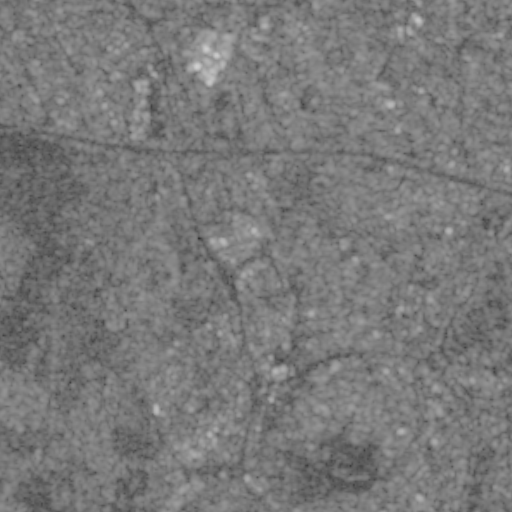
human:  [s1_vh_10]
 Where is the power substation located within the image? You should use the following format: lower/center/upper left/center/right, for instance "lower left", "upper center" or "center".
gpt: The power substation is located in the upper center of the image.
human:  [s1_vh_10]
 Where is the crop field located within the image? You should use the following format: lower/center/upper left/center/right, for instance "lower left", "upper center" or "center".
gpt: There is no crop field in the image.

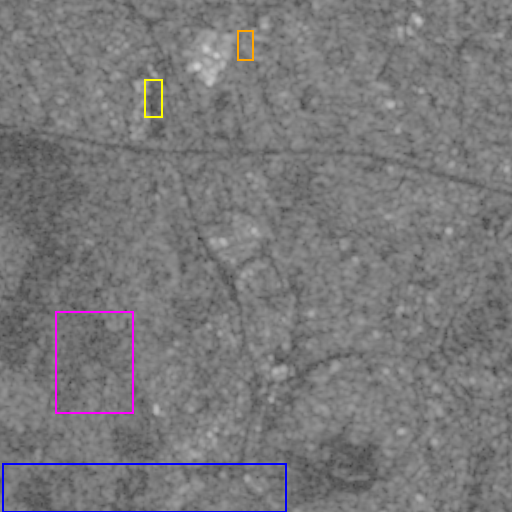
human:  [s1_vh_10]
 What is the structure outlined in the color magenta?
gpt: The structure outlined in magenta is a crop field.
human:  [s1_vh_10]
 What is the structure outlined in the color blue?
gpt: The structure outlined in blue is a park.
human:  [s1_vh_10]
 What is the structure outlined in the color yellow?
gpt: The structure outlined in yellow is a parking lot.
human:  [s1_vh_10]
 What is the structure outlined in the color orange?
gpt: The structure outlined in orange is a power substation.
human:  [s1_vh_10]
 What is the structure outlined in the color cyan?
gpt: There is no cyan outline.